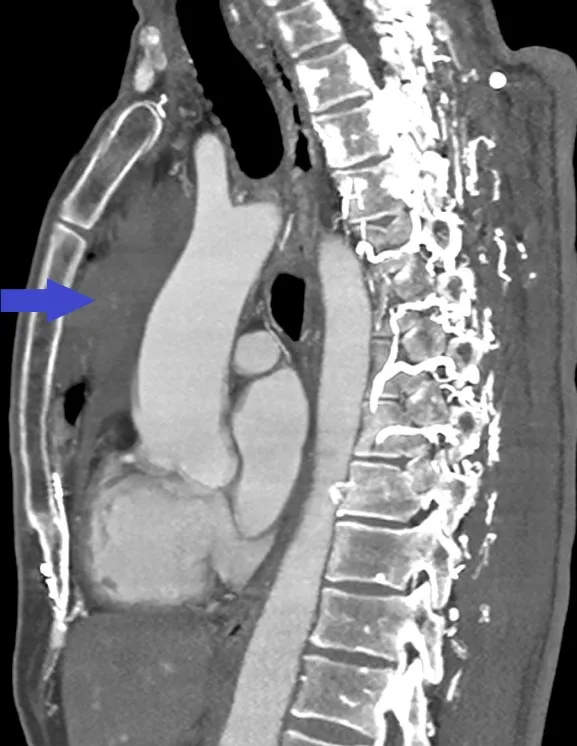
Enhanced CT scan of the chest showing a large anterior mediastinal mass (blue arrow).
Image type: radiology (ct)